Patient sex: F
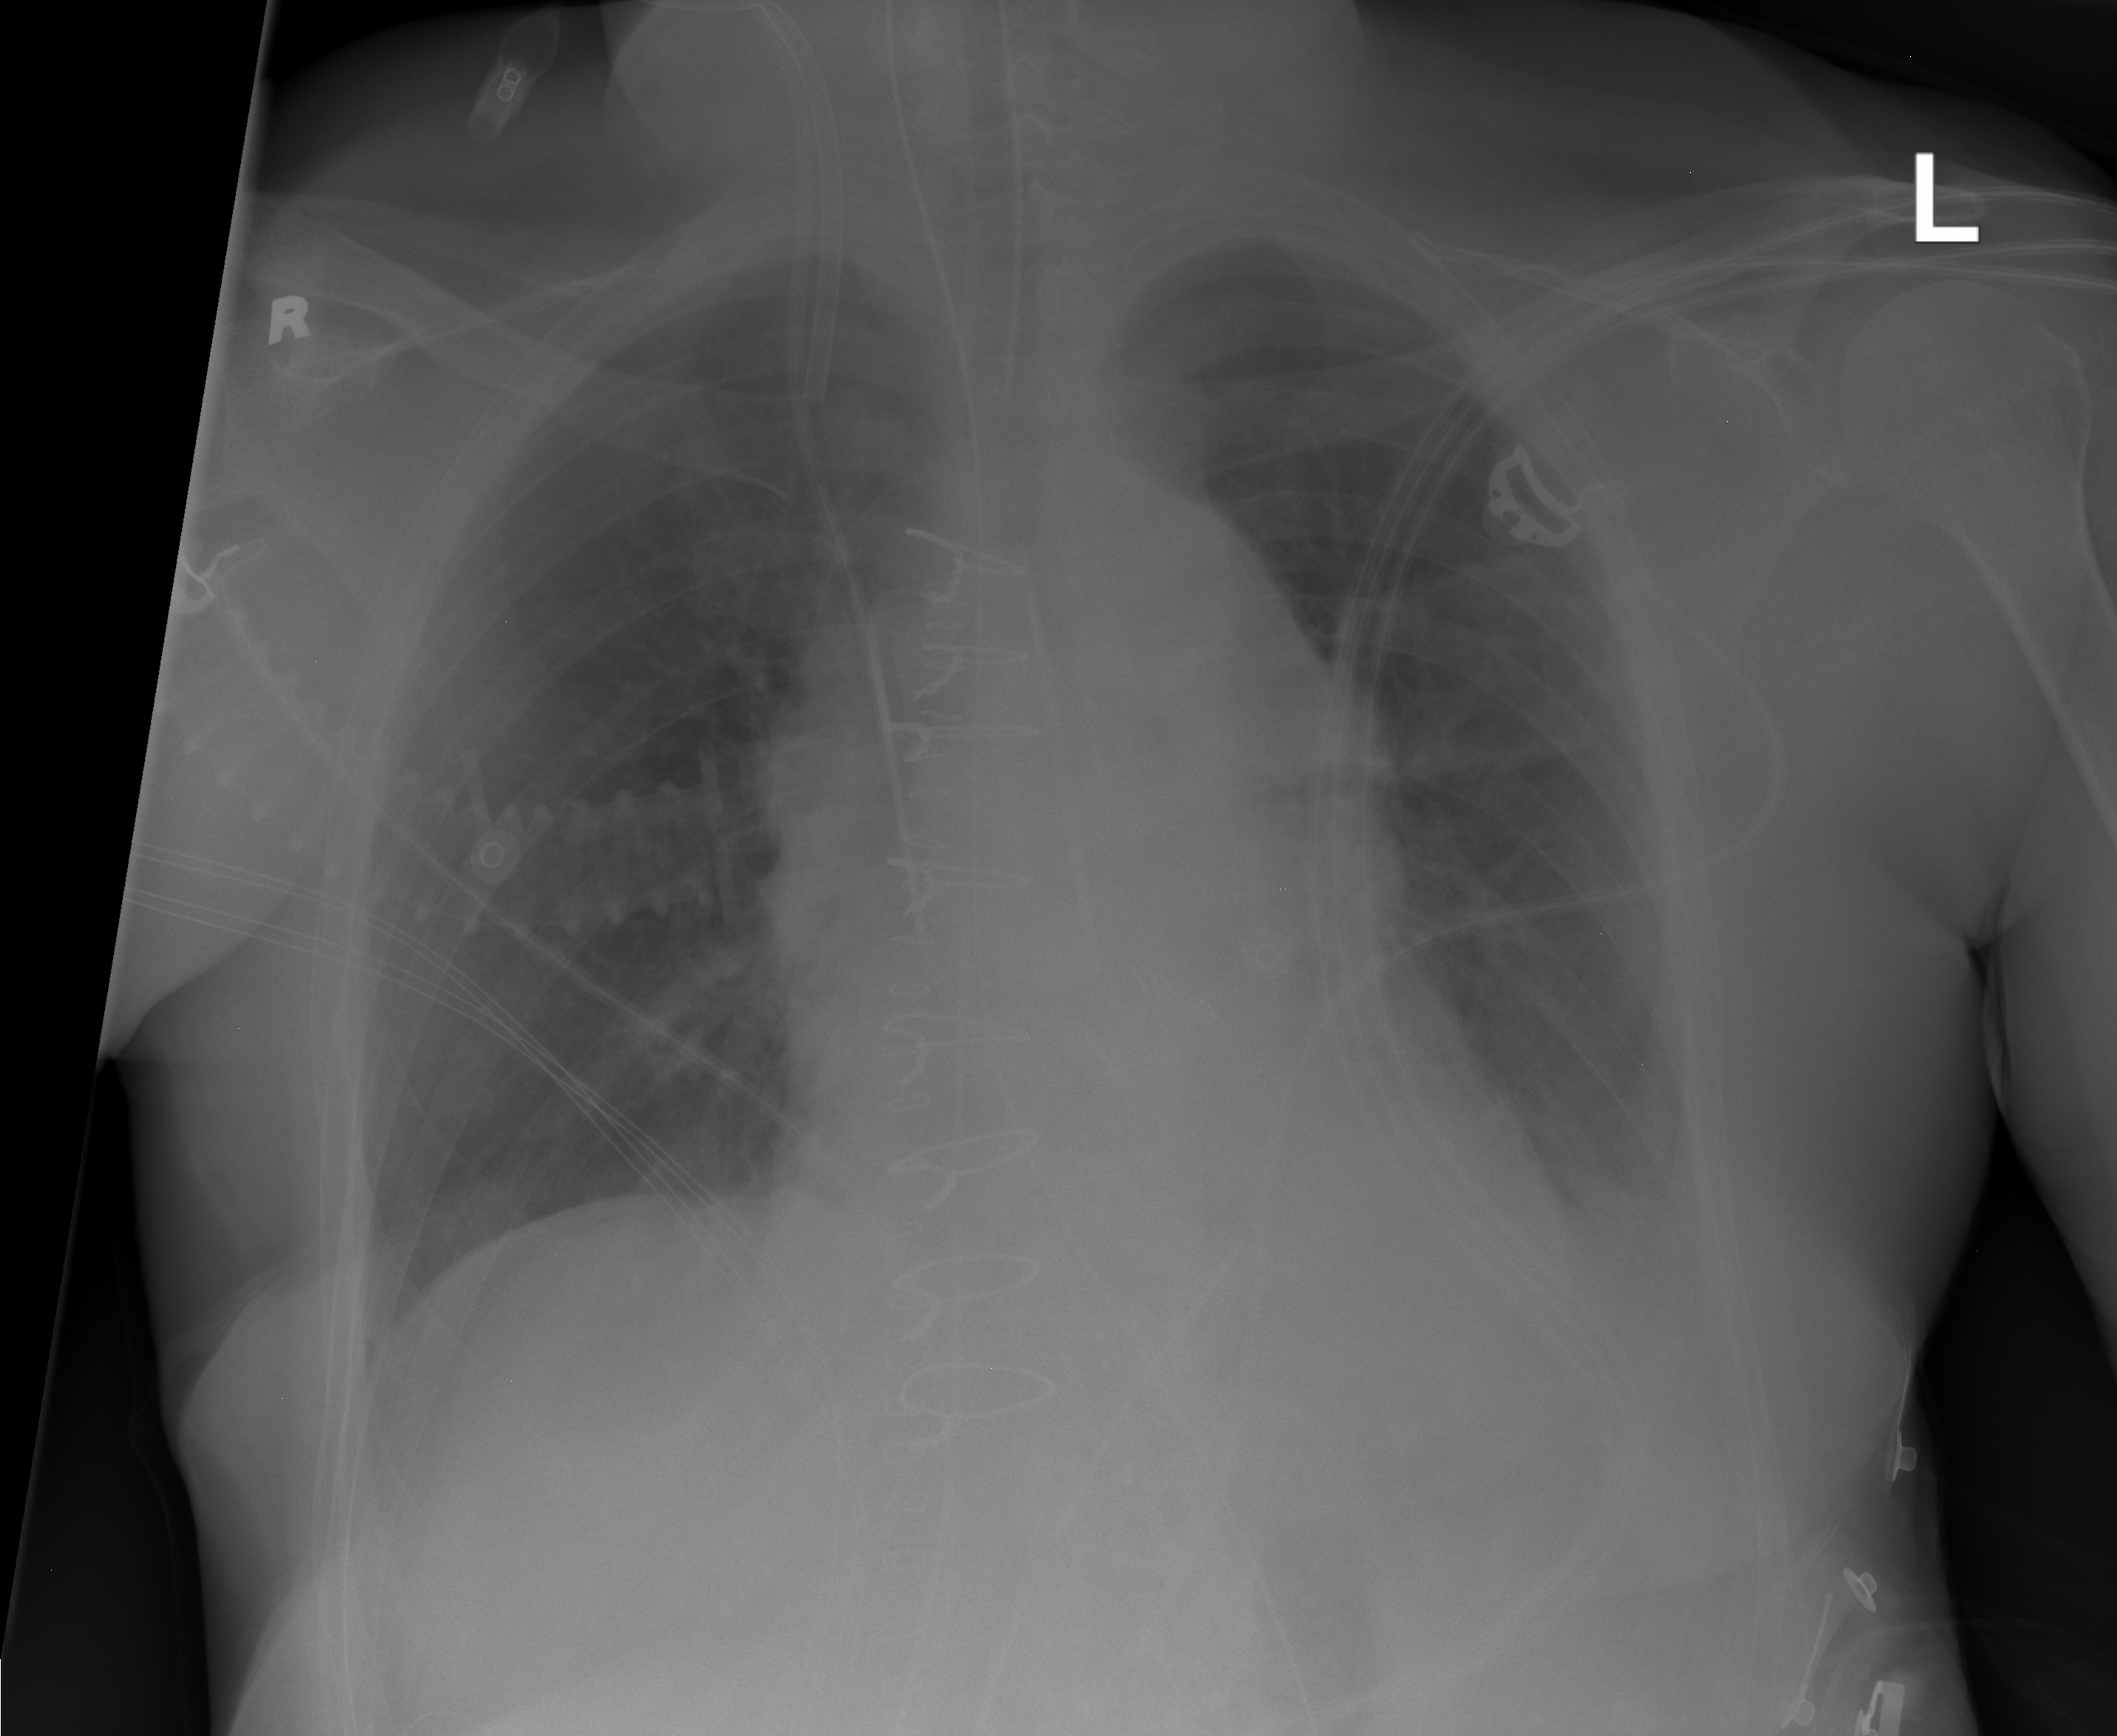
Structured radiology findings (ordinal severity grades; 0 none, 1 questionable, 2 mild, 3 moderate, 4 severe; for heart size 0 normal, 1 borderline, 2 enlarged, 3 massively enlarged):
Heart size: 1
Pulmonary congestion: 0
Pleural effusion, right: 0
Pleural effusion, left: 1
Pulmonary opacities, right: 0
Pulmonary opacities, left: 0
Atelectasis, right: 0
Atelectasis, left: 1